Question: I've just found out of the Google Play Music widget "What's this song?" and I was very surprised to find this custom view in it:

How does this happen? As far as I know, you can't have custom views in 'RemoteViews'.
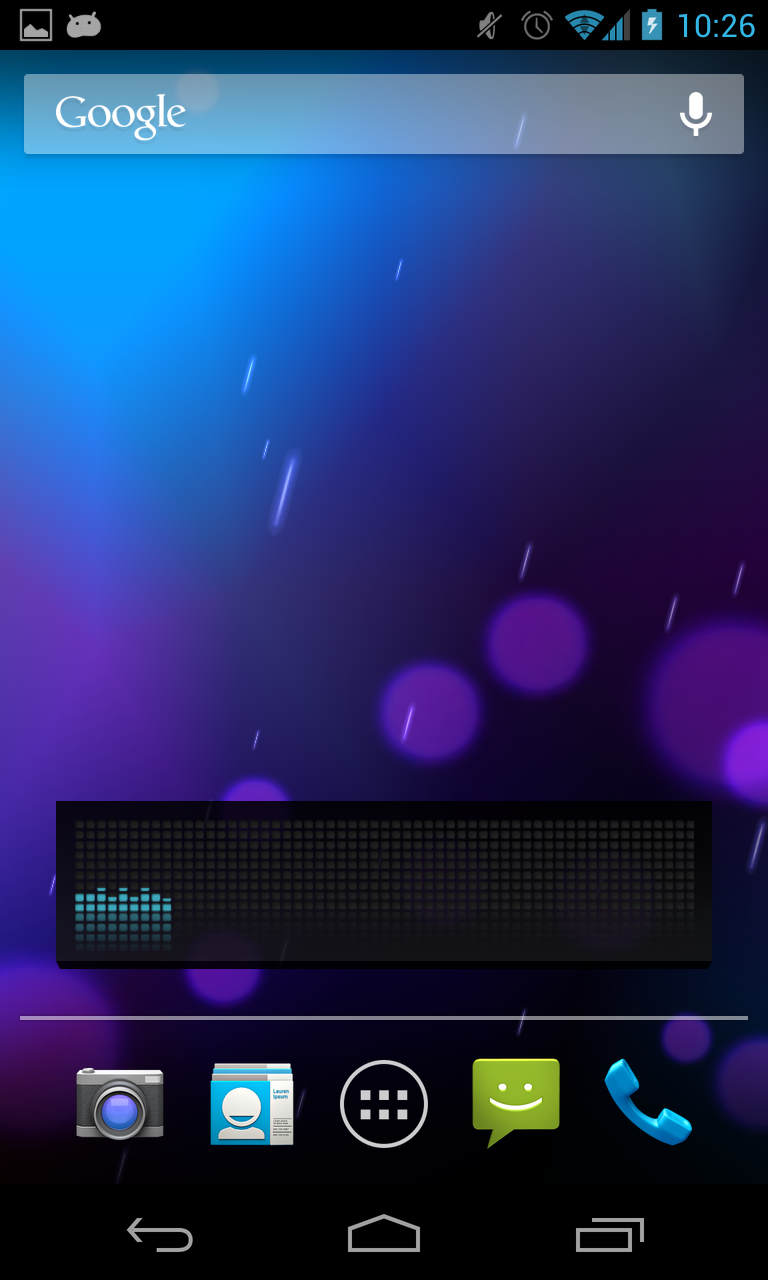
Answer: Ok I think I know and it's just pretty simple. It must be a simple ImageView that gets updated every 400ms or so with a generated bitmap showing the wave. There is no animation between the frames so I think it's just a matter of drawing stuff on a canvas or generating a more advanced bitmap in the NDK layer. Interesting!